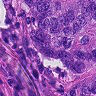
Metastatic tissue present: yes